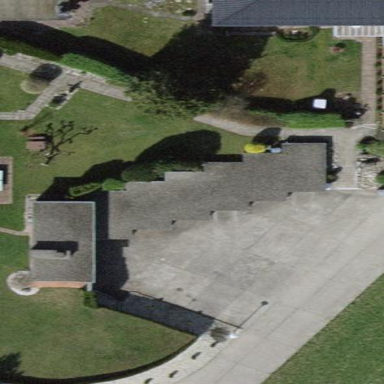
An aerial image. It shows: Group of garages.